Question: I am building a large HTML form using Backbone. Each form field is an instance of a Backbone model called 'Field'. I have a Backbone collection called 'Fields' that fetches a JSON file and instantiates all the form fields.
Here's my issue: When I render the collection of form fields, I don't simply want a uniform list of form fields. For example, most backbone tutorials online show you how to render collections by wrapping each model's view in an 'li' with the collection element being a 'ul'.
Rather, I have an HTML template that is broken up into sections like so:

I'd like the "month" and "year" fields to be in one div while the other fields go into their respective divs. The fields will be styled differently from one another using CSS.
Is this a use case for something like <URL>?
Any thoughts are appreciated!
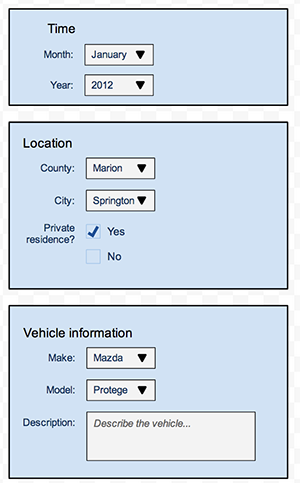
Answer: I see 2 main approaches for your problem:
1. The simpler way: Make your form be one big itemView and pass it a form model with a fields property (which would be your collection). Then, within the view, you need to iterate and generate the html.
2. The cleaner way: Use a layout for your form, and render additional layouts into the "time", "location", etc. regions (as suggested by Lilith). For example, the "time" layout would contain the "month" and "year" views. The "month" view, in turn, would be a collection view rendering each option in the collection into an option for the select tag.
Although the first solutions tends to be simpler to implement (because it's closer to traditional stateless web development), the second one will be easier to manage. You'll be able to register event handlers on each view (e.g. select tag) without naming collisions, and since the form's complexity will be broken down into individual pieces, it will be easier to manage down the road.